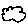
Label: cloud